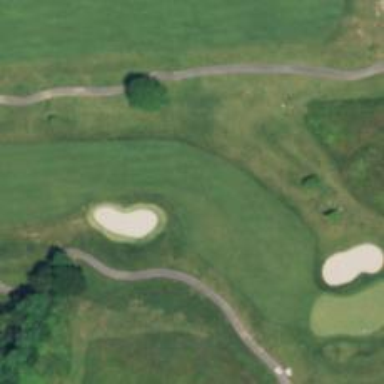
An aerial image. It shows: Golf hole.